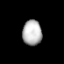
Tissue: prostate
Cell type: T cells
Senescence score: 0.3402
Nuclear area (px): 477
Mean DAPI intensity: 182.463